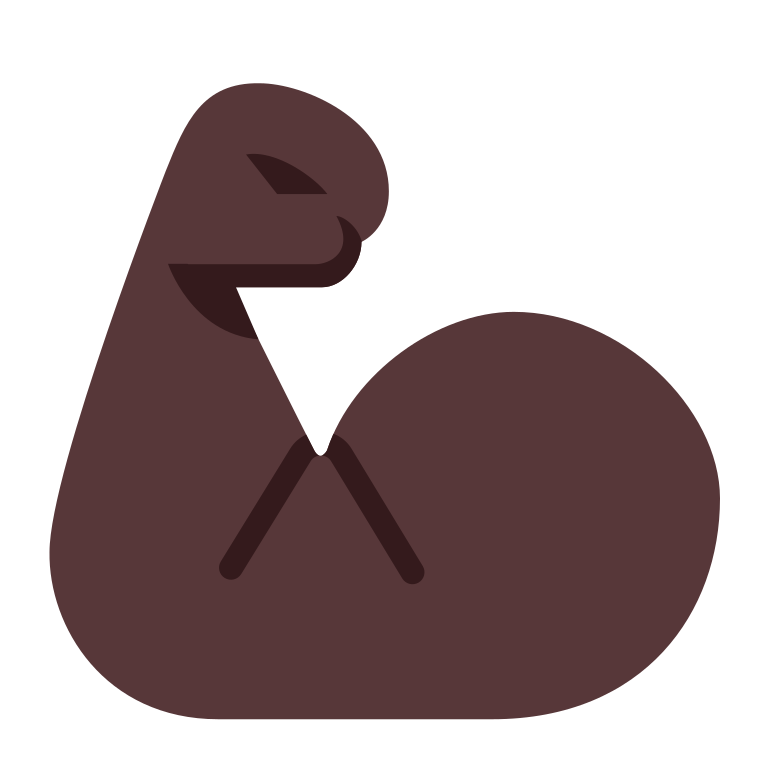
flexed biceps flat dark